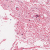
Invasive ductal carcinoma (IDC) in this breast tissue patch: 0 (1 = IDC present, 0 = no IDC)